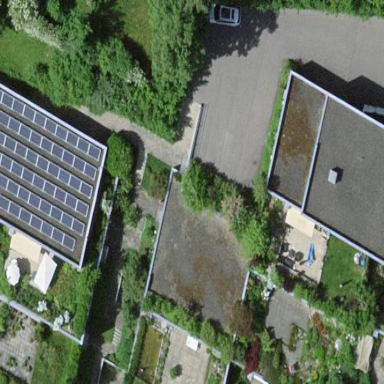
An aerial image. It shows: Terrace building.